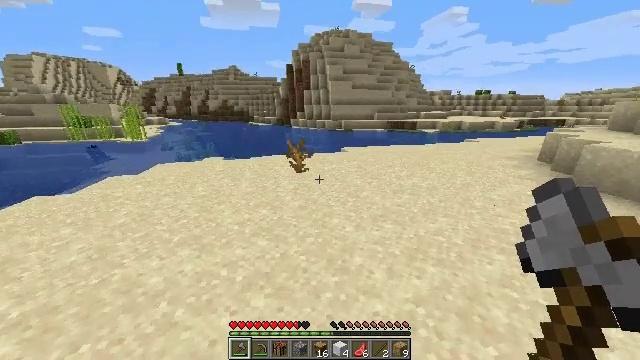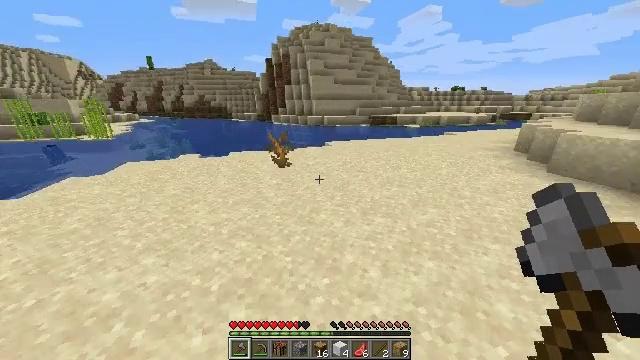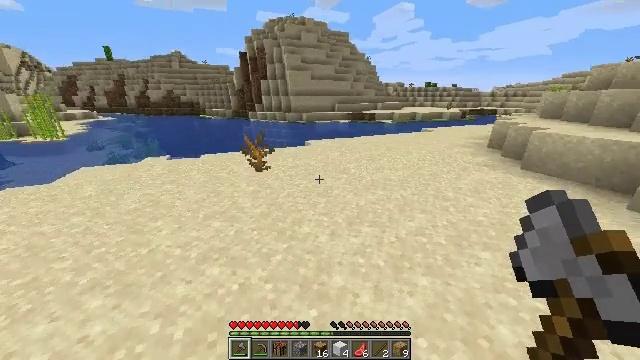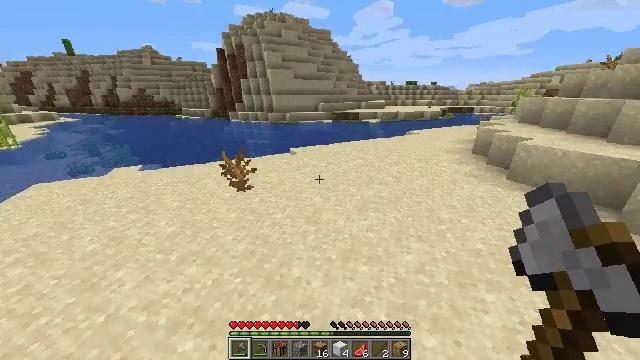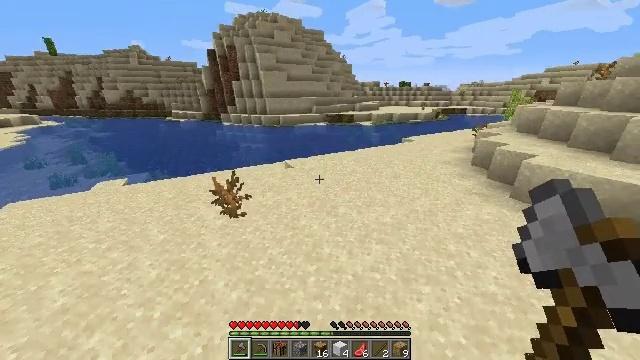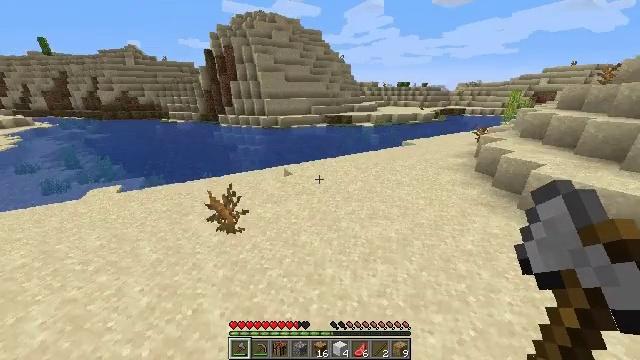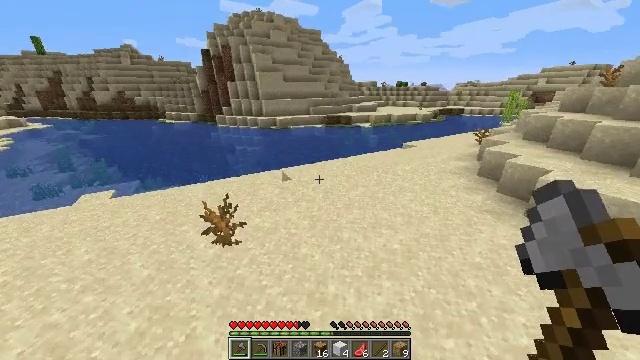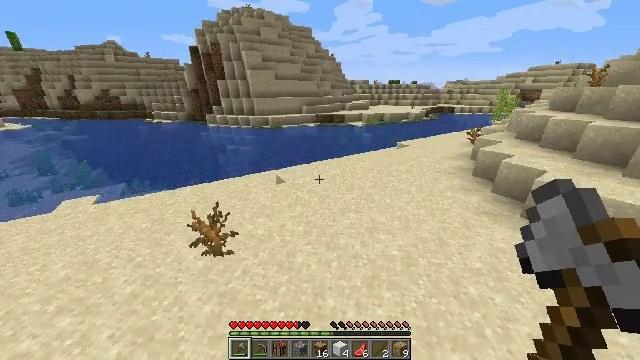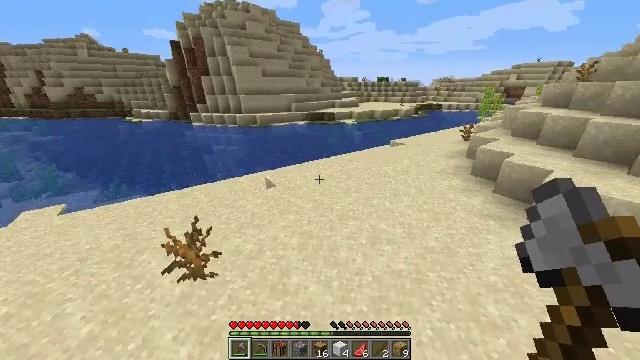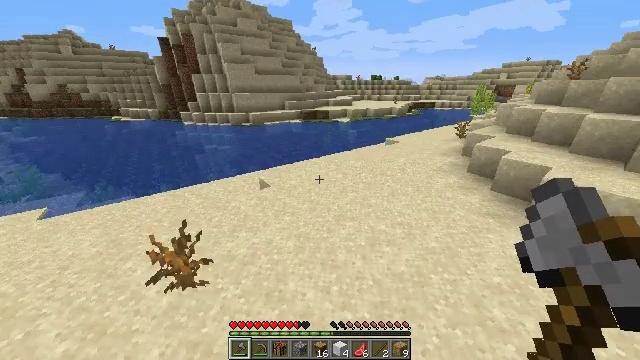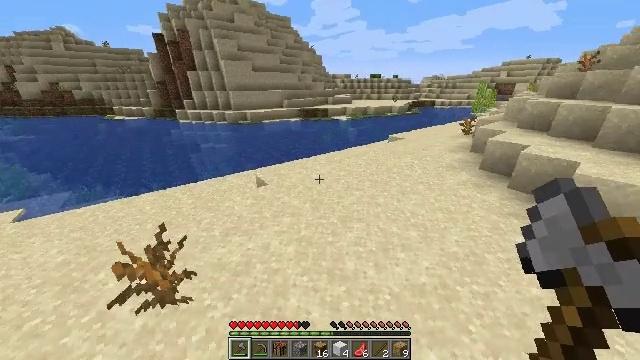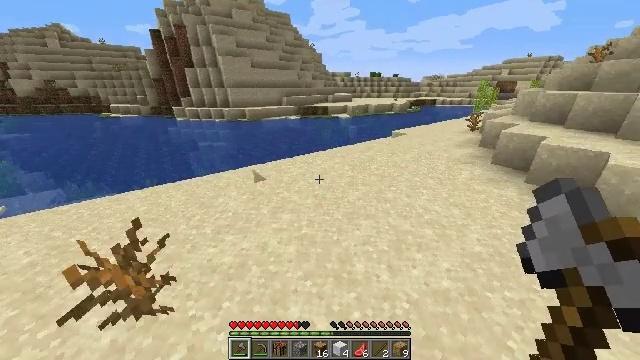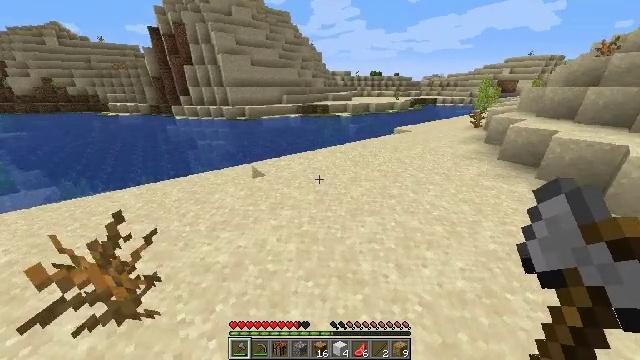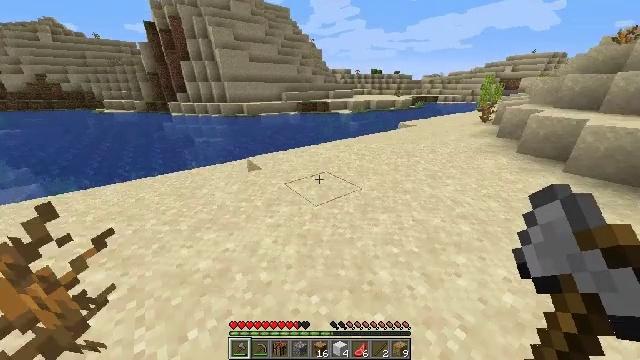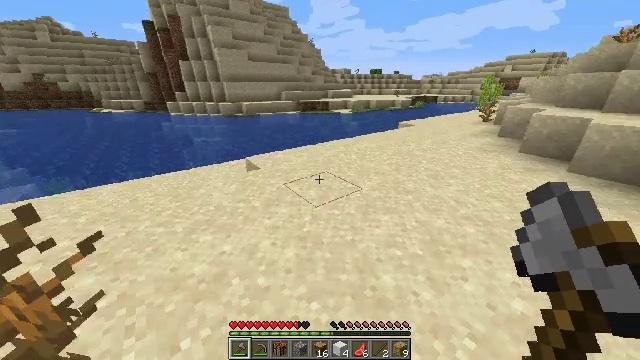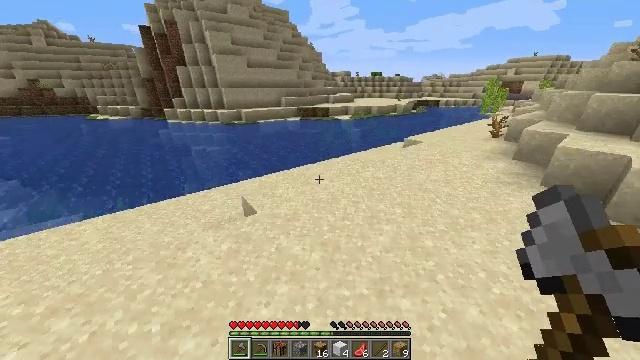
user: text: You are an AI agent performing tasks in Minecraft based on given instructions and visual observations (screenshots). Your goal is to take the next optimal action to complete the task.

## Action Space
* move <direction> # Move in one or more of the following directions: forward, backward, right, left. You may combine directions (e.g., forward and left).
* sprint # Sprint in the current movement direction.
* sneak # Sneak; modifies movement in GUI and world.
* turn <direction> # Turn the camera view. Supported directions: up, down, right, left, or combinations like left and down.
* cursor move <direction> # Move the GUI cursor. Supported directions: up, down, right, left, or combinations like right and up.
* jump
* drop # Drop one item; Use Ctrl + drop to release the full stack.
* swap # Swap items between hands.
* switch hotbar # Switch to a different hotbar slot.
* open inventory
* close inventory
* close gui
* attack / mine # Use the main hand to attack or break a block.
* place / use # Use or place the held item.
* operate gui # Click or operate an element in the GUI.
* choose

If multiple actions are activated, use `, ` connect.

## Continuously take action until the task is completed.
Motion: motion action
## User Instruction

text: Hunt a salmon.
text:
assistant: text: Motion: move forward, sprint, turn right, jump
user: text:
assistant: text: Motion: move forward, sprint, turn right and down, jump
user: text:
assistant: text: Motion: move forward, sprint, turn right, jump
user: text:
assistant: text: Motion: move forward, sprint, turn right, jump
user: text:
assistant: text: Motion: move forward, sprint, jump
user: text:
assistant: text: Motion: move forward, sprint, jump
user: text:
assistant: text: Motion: move forward, sprint, turn right, jump
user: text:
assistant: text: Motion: move forward, sprint, turn right, jump
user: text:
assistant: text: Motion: move forward, sprint, turn right, jump
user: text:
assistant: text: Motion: move forward, sprint, jump
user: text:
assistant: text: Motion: move forward, sprint, jump
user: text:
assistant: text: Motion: move forward, sprint, jump
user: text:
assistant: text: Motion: move forward, sprint, jump
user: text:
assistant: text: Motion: move forward, sprint, jump
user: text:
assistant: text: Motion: move forward, sprint, jump
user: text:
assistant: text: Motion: move forward, sprint, jump
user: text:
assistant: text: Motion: move forward, sprint, jump
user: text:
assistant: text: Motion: move forward, sprint, jump
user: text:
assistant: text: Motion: move forward, sprint, jump
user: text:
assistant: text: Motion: move forward, sprint, jump
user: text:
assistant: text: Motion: move forward, sprint, jump
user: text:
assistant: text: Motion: move forward, sprint, jump
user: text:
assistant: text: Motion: move forward, sprint, jump
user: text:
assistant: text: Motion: move forward, sprint, jump
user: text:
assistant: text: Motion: move forward, sprint
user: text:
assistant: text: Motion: move forward, sprint
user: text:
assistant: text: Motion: move forward, sprint
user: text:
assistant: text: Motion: move forward, sprint
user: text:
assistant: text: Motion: move forward, sprint, turn left and down
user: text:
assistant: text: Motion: move forward, sprint, turn left and down